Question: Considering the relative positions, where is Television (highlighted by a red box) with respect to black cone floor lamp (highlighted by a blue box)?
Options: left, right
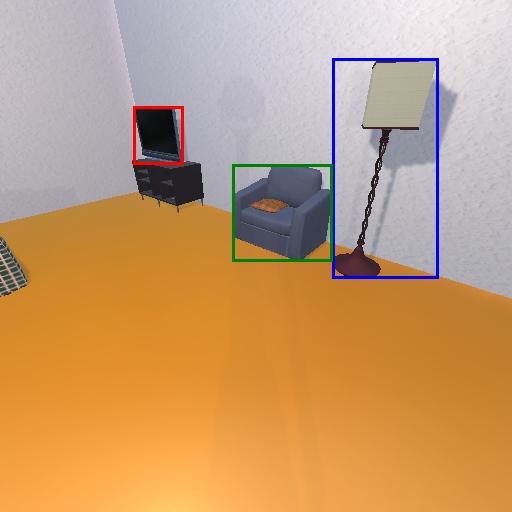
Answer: left